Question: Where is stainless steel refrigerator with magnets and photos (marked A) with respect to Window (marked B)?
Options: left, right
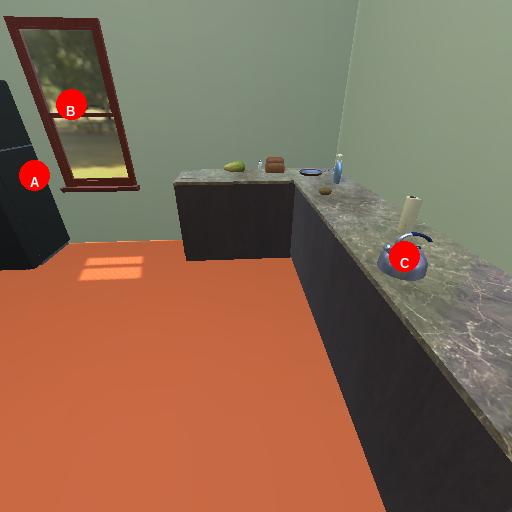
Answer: left